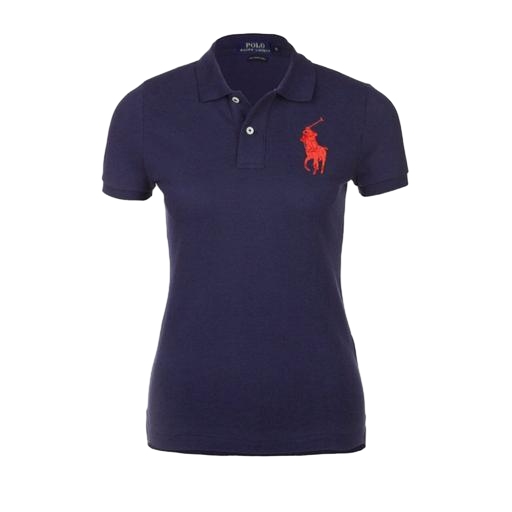
blue skinny-fit big pony polo shirt, purple skinny-fit big pony polo shirt, skinny-fit polo shirt, white background